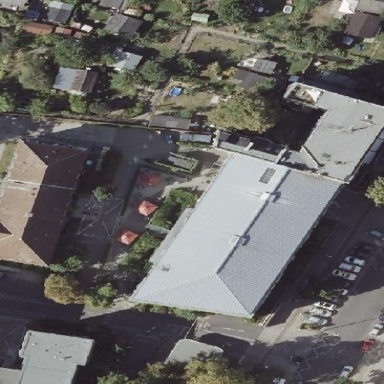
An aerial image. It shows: Hospital building with flat roof.